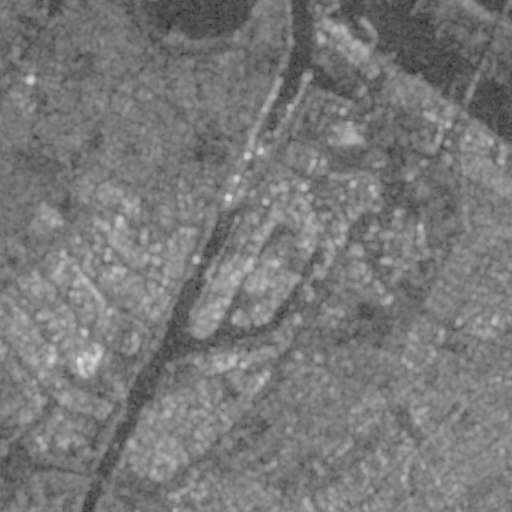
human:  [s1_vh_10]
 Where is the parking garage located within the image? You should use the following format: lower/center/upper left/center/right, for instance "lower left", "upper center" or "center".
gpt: The parking garage is located in the lower center of the image.
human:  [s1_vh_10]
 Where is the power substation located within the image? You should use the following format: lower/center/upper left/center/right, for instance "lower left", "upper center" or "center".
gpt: The power substation is located in the upper right of the image.
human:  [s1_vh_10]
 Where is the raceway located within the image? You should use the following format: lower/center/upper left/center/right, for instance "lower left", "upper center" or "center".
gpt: The raceway is located in the lower left of the image.
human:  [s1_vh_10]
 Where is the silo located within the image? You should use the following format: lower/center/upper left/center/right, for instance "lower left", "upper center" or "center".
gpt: The silo is located in the lower center of the image.
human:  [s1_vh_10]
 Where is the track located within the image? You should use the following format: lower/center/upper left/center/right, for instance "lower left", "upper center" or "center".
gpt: The track is located in the center right of the image.
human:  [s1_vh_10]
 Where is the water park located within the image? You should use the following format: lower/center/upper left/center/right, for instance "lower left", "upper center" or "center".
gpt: The water park is located in the lower center of the image.
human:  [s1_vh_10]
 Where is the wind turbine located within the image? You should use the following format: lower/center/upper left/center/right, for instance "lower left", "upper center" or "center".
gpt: The wind turbine is located in the upper right of the image.
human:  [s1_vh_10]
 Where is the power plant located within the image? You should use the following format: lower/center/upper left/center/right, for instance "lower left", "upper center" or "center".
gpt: There is no power plant in the image.

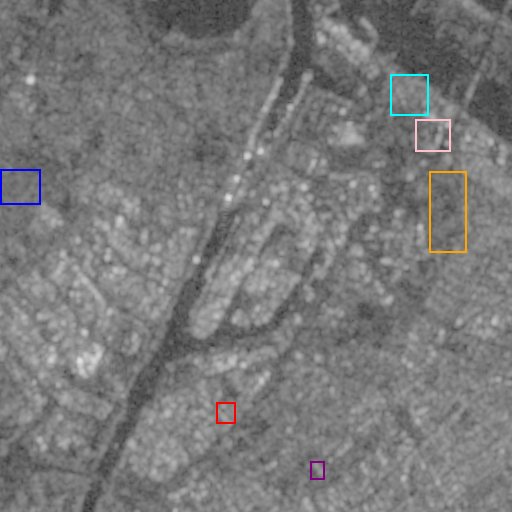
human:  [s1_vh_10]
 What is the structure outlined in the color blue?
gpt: The structure outlined in blue is a crop field.
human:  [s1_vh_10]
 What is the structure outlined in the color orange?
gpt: The structure outlined in orange is a park.
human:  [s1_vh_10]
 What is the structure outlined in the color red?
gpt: The structure outlined in red is a parking garage.
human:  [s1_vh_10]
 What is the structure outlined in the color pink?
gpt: The structure outlined in pink is a parking lot.
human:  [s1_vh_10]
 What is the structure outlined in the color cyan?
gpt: The structure outlined in cyan is a power substation.
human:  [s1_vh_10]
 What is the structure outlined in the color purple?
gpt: The structure outlined in purple is a water park.
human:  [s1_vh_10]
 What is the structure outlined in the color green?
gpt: There is no green outline.